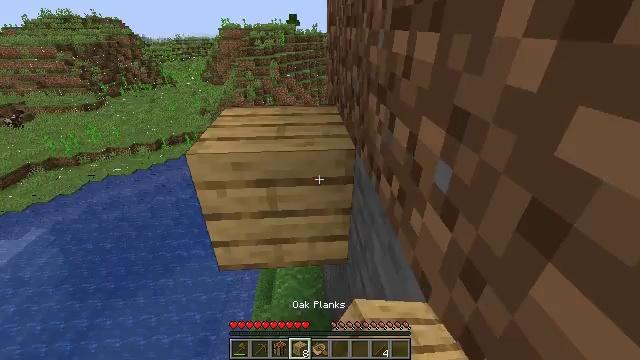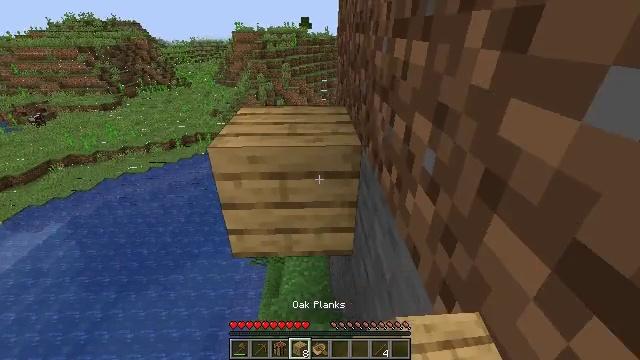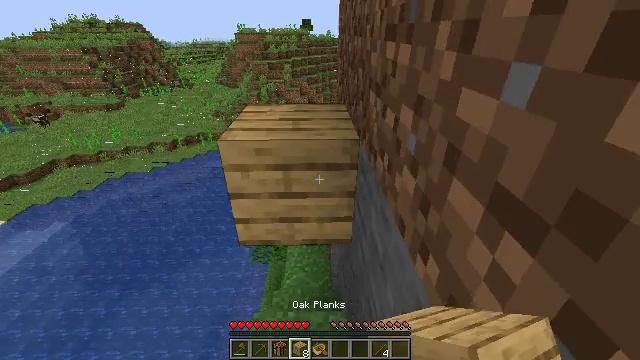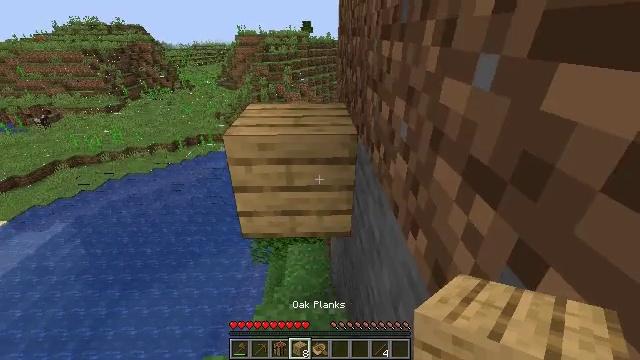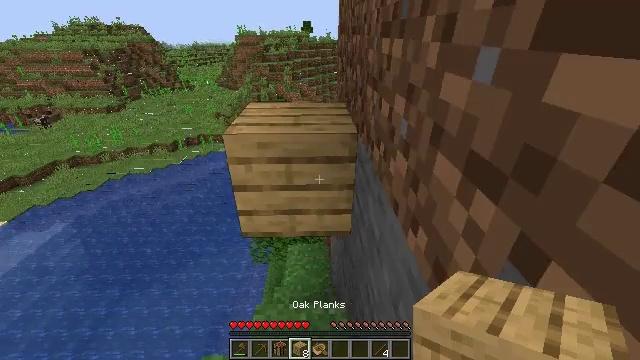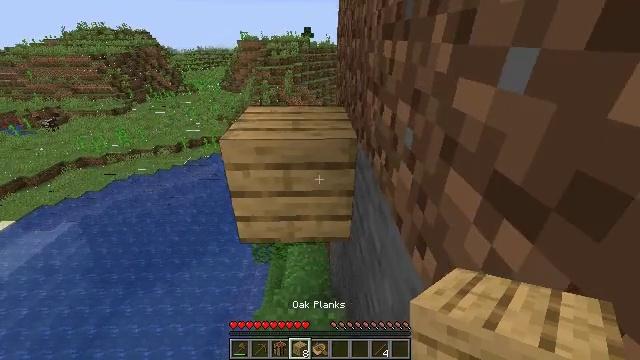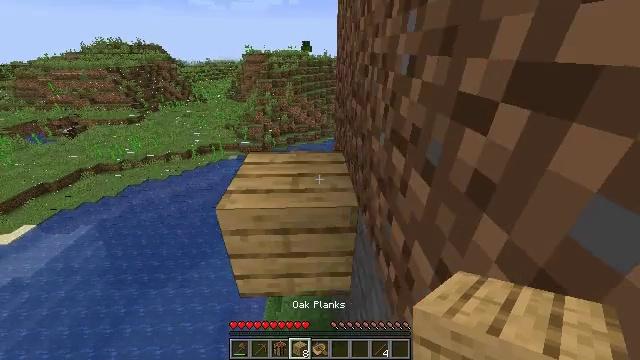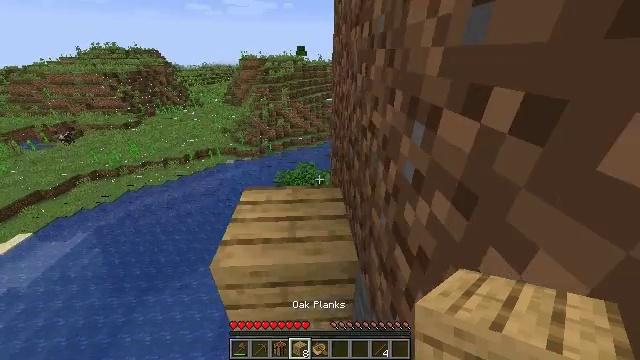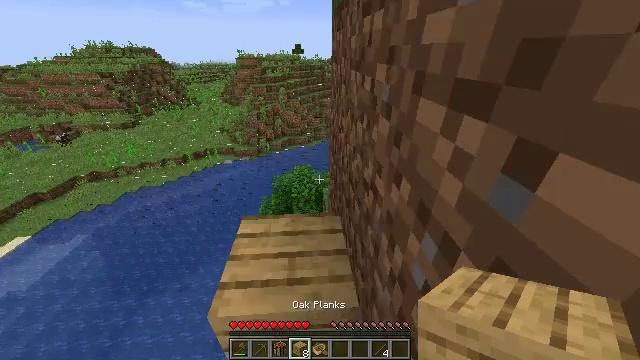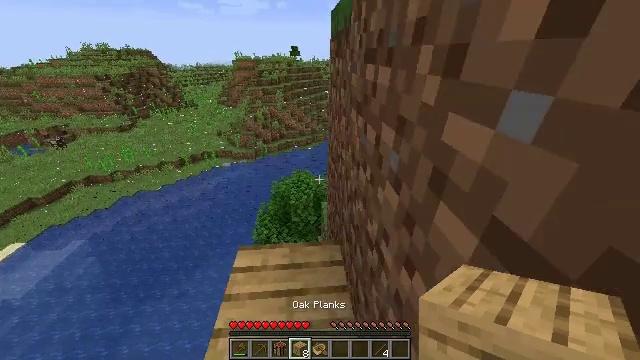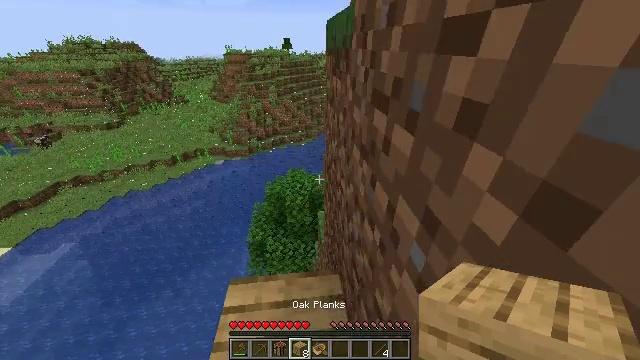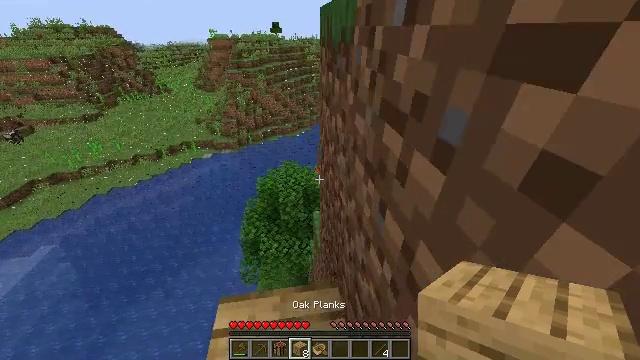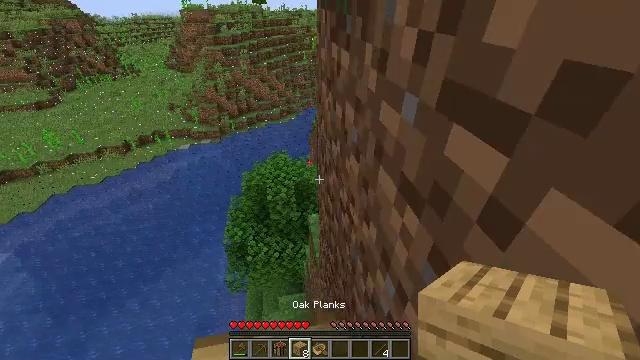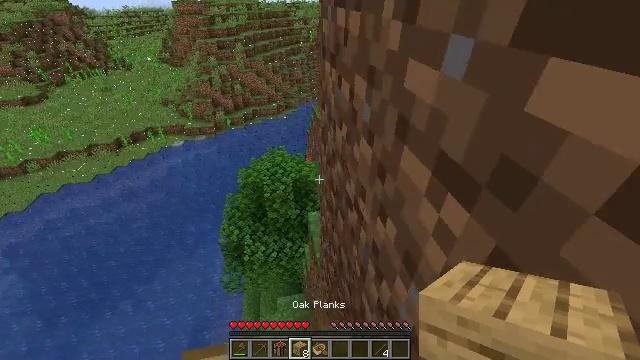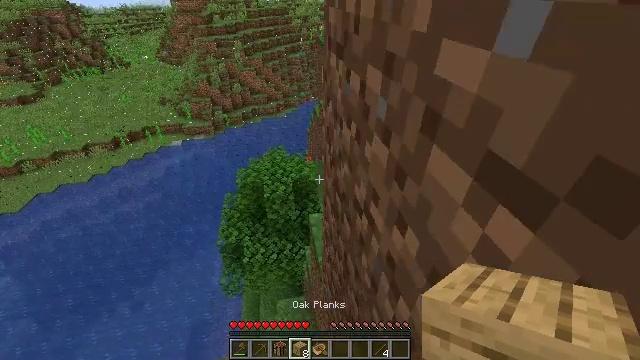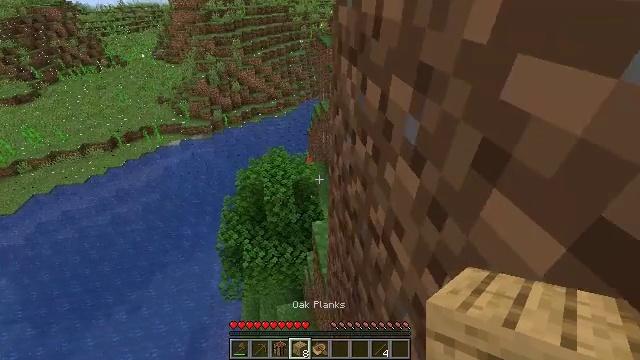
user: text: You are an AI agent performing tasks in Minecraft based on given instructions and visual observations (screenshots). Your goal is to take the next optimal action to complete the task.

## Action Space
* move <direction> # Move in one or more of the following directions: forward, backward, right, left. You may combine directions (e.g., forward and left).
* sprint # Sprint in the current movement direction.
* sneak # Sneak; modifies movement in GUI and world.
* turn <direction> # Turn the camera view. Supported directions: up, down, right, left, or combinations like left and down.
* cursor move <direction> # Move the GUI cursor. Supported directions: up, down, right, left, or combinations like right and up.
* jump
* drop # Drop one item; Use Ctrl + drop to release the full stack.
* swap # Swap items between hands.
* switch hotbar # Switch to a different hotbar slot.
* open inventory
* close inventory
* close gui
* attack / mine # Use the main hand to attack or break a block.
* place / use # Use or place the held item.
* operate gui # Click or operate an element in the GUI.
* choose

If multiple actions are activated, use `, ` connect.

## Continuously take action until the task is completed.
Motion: motion action
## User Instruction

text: Break the existing planks.
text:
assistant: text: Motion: move back, turn left
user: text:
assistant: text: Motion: no_op
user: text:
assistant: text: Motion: sprint
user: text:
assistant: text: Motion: move forward, sprint
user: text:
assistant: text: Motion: move forward, sprint
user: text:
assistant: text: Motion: move forward, sprint, jump
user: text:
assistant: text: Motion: move forward, sprint, turn right, jump
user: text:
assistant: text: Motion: move forward, sprint, jump
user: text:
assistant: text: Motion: move forward, sprint, jump
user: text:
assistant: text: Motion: turn right and down
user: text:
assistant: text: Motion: move back, turn right and down
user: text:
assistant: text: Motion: move back, turn right and down
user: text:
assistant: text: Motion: move back
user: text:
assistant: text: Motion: no_op
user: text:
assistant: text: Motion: no_op
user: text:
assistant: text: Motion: no_op
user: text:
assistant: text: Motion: no_op
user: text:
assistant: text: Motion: no_op
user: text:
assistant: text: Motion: no_op
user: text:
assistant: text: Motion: no_op
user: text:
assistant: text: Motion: turn left and down
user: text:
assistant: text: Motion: turn left and down
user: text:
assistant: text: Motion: no_op
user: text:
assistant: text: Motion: turn right and up
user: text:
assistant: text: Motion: turn right and up
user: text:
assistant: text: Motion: sneak, turn right and up
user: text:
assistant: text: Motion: move left, sneak, turn right and up
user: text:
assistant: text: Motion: move left, sneak, turn right and up
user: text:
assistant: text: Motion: move left, sneak, turn right and up
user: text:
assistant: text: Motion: move left, sneak, turn right and up